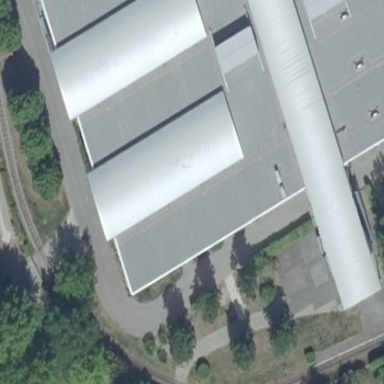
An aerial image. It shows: Part of building with round metal roof oriented along axis.